Brain MRI, t2w sequence, axial 2D slice.
Patient: age 28, sex F, weight 95 kg, height 1.95 m
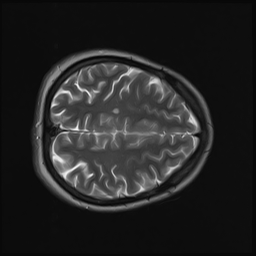